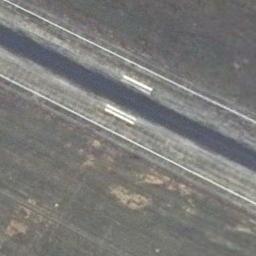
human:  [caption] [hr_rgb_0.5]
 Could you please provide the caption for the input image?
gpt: There is a green lawn next to the runway, And there are white dashes on the runway .

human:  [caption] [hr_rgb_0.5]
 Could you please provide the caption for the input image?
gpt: The runway is surrounded by grass .

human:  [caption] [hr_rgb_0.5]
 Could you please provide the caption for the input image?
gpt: The runway with two touchdown zone markings goes through the lawn .

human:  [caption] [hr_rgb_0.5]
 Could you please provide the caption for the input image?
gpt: The runway is on the grass next to the bare land .

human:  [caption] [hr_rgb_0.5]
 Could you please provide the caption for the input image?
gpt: There are green lawns beside the runway .